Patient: sex F, age 52
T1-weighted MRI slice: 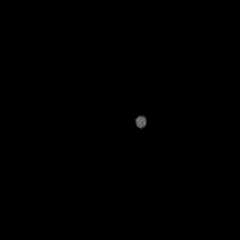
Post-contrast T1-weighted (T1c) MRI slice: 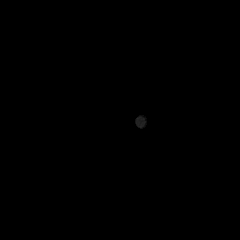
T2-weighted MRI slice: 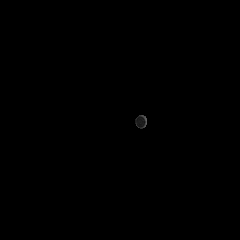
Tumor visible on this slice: no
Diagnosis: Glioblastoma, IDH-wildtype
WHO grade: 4